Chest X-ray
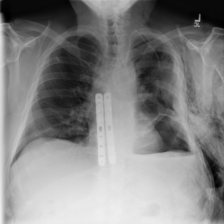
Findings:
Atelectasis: negative
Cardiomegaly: negative
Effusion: negative
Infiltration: negative
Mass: negative
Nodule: negative
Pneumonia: negative
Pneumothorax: negative
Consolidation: negative
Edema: negative
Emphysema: positive
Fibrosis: negative
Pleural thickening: negative
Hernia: negative